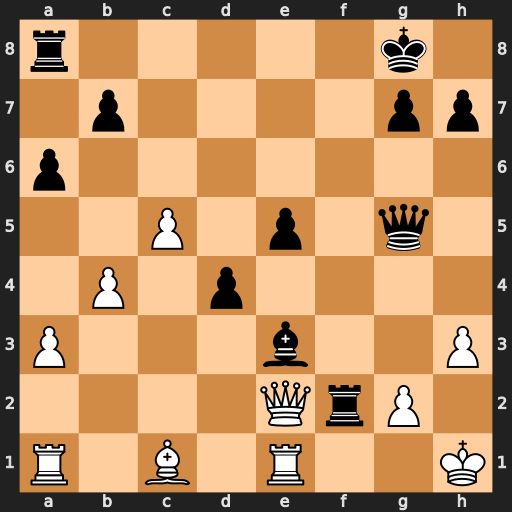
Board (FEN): r5k1/1p4pp/p7/2P1p1q1/1P1p4/P3b2P/4QrP1/R1B1R2K
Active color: w
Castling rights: -
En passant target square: -
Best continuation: Qxf2 Bxf2 Bxg5 Bxe1 Rxe1